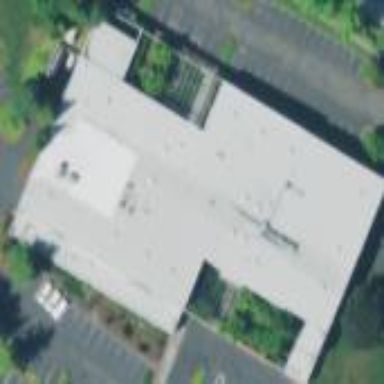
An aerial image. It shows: Building with white roof and silver-colored walls.